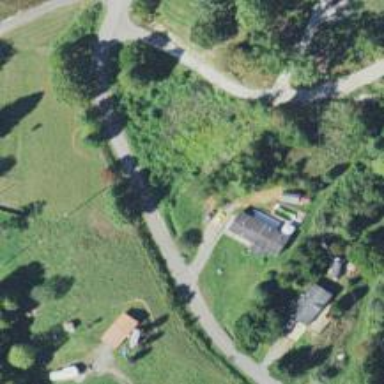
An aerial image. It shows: Driveway leading to service road.